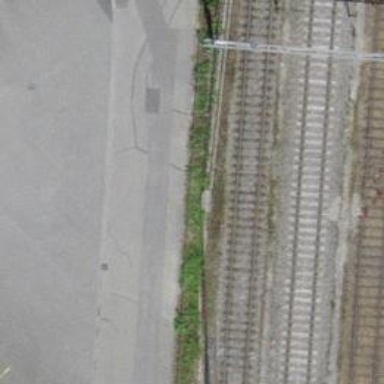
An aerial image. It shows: Railway track with contact lines for electrification.